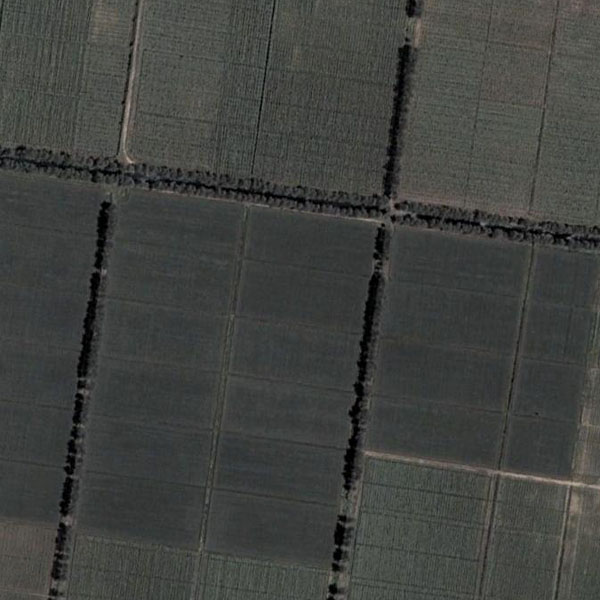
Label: Farmland